Field crop: maize
Growth stage: 2
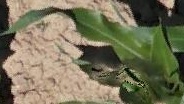
Species: maize